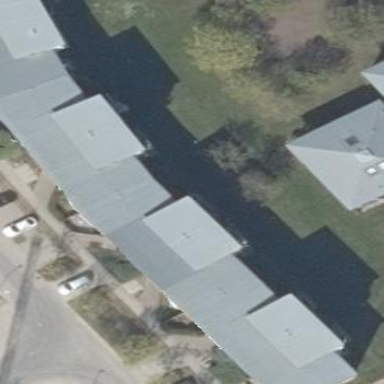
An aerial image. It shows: Flat-roofed apartment building.